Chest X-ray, AP view. Patient: 55 years old, sex M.
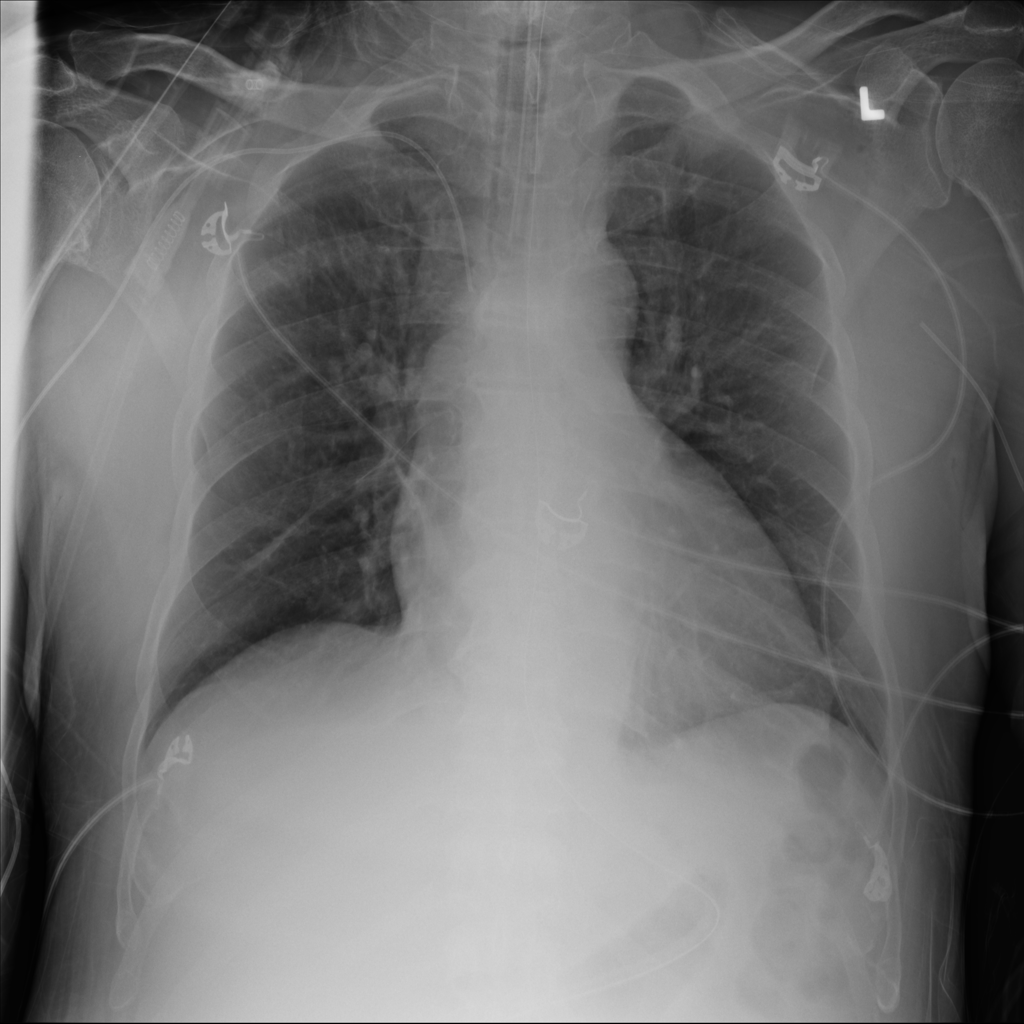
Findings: No Finding